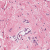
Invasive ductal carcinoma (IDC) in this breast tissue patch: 0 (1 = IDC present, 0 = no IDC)